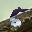
Label: 5